The image is a wavelet scalogram (time versus scale/frequency) of a rolling-element bearing's vibration signal. What is the most likely bearing condition (normal, inner_race, outer_race, ball)?
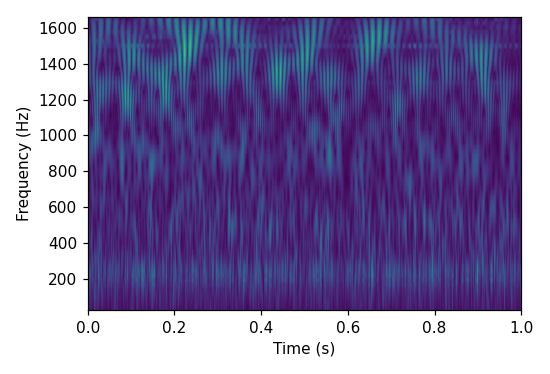
Answer: normal